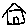
Label: house